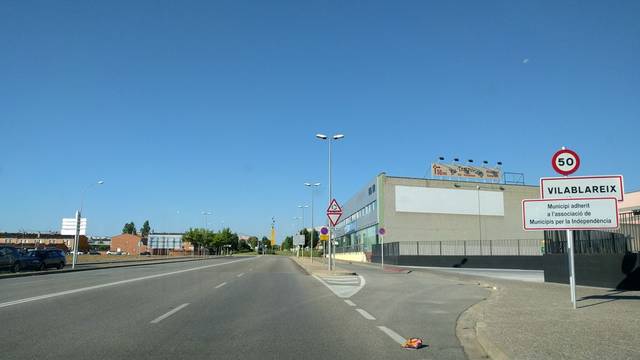
Region: Spain
Coordinates: 41.958, 2.8